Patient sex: M
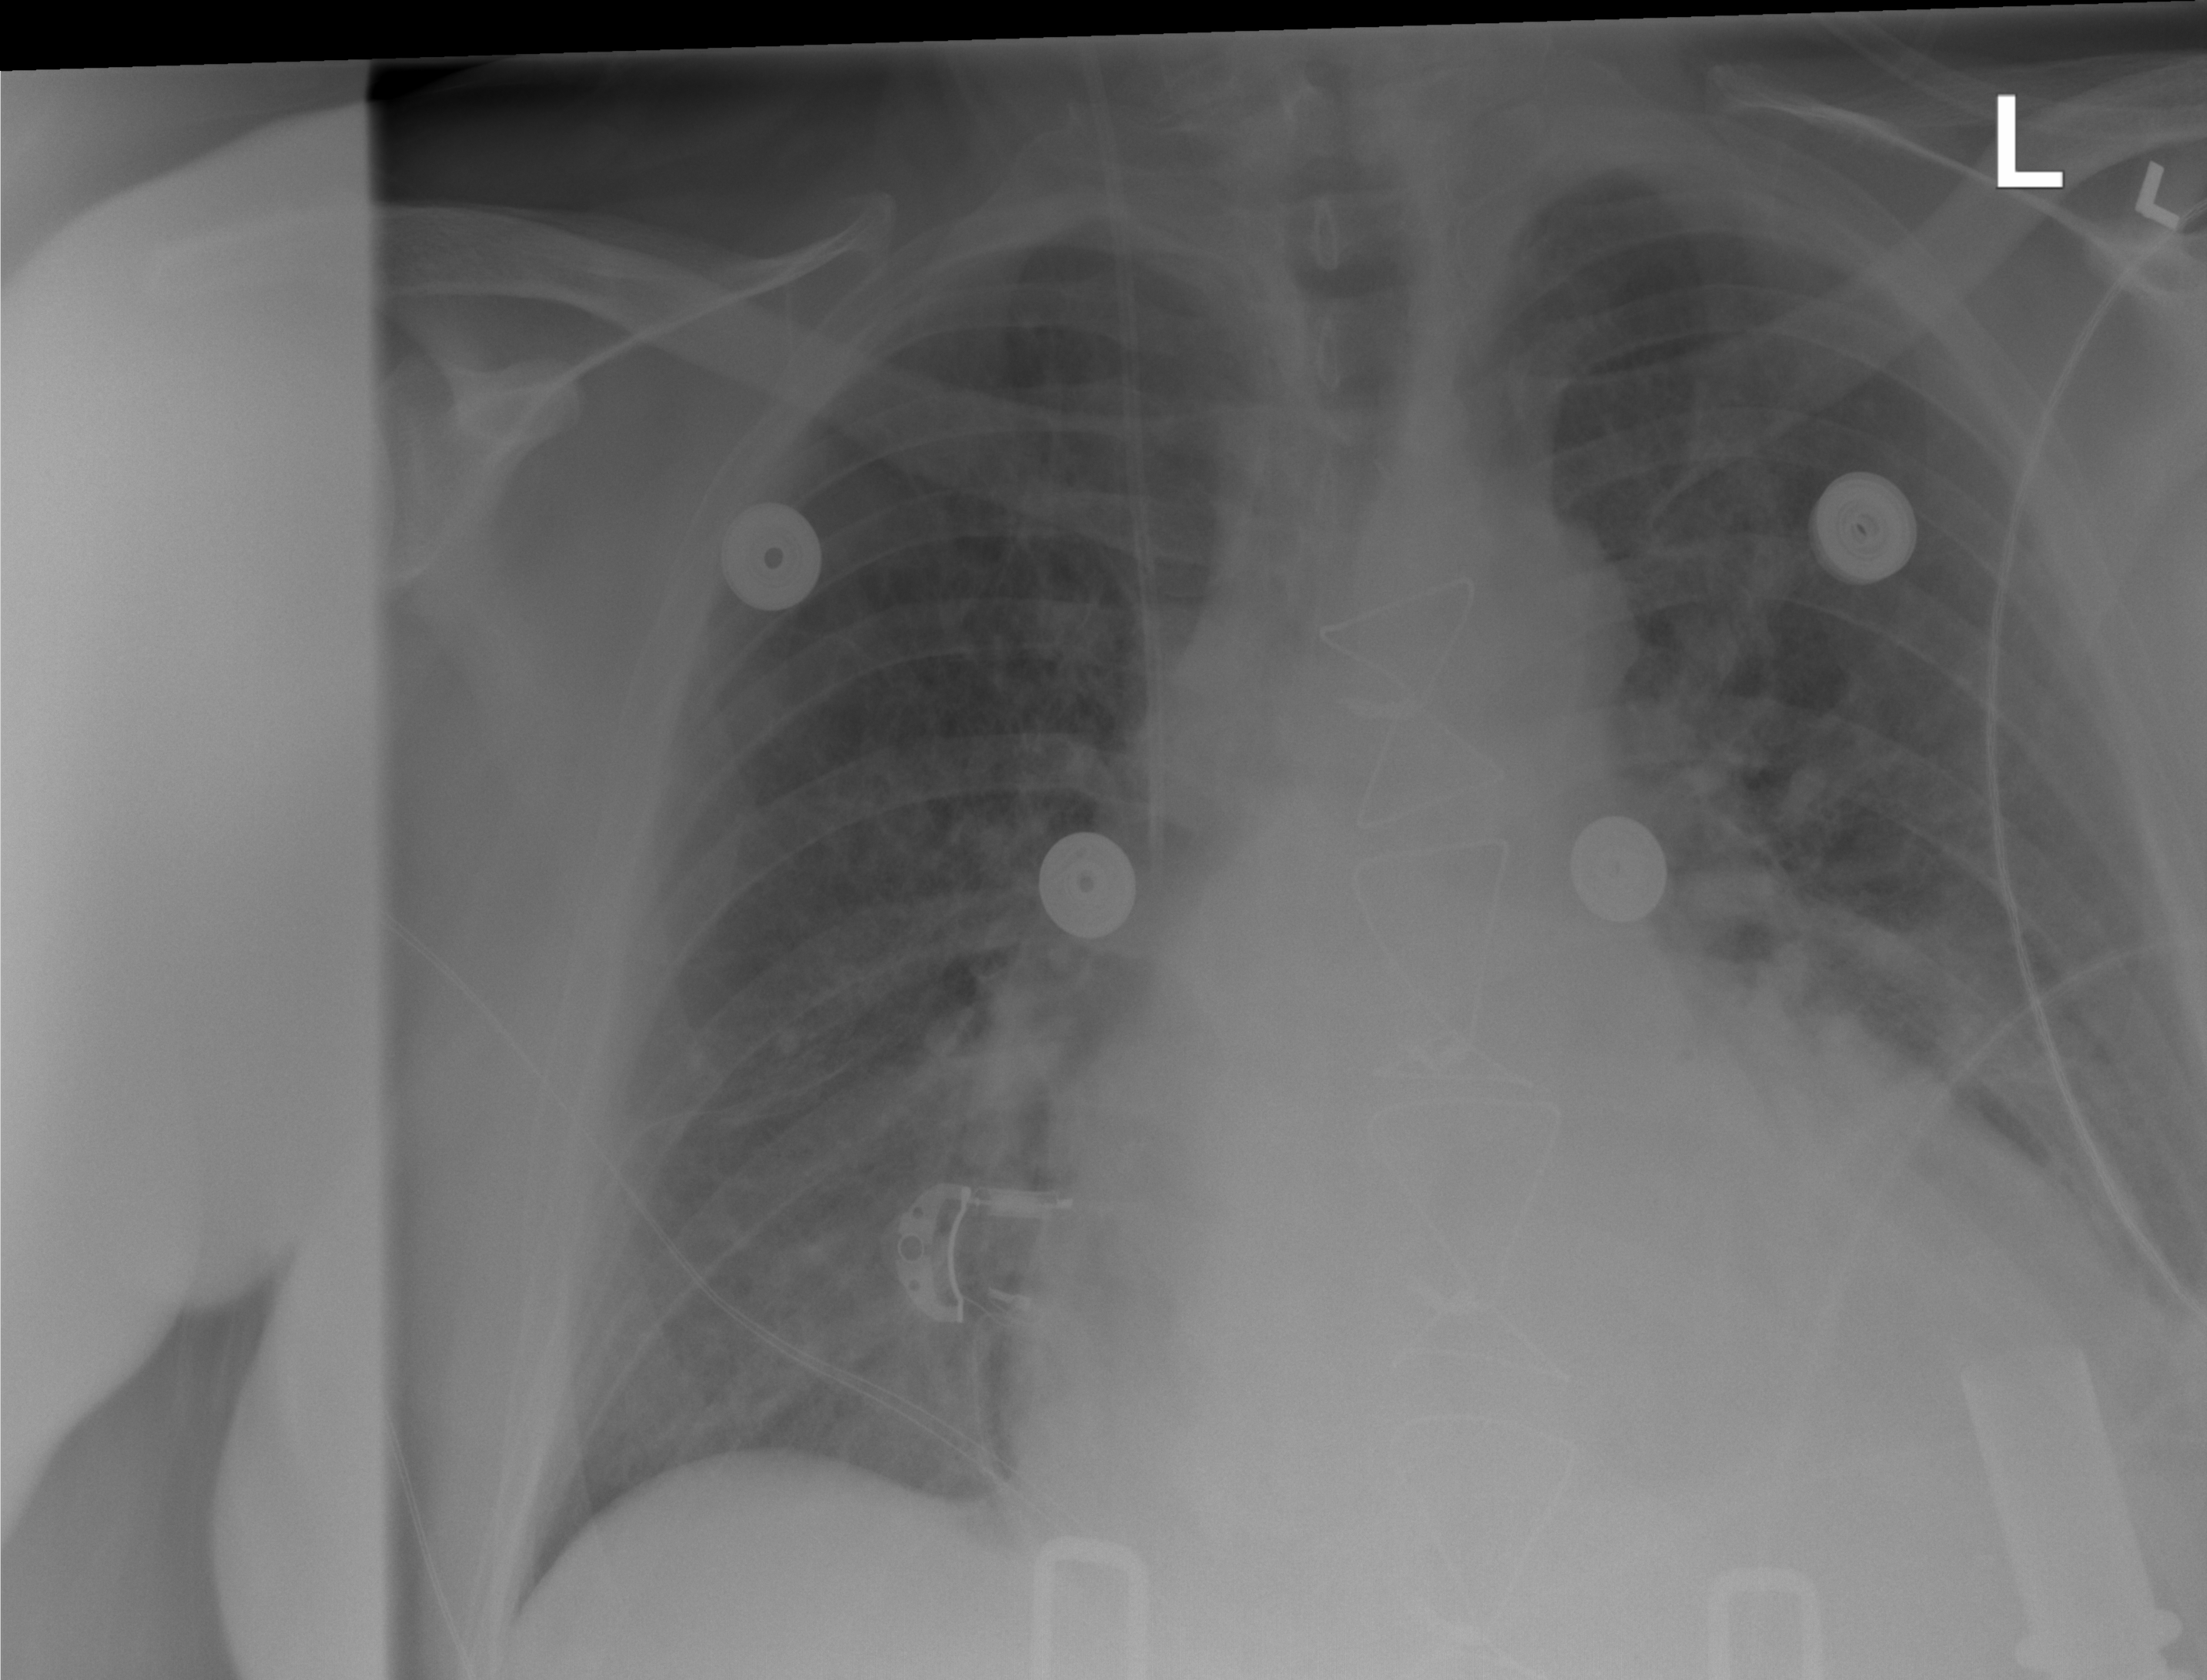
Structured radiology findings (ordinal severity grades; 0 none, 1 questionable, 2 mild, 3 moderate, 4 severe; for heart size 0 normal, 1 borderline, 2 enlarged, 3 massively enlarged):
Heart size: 2
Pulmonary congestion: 2
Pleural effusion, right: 0
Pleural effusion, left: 1
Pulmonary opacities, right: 2
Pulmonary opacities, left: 3
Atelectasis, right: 0
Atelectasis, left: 0